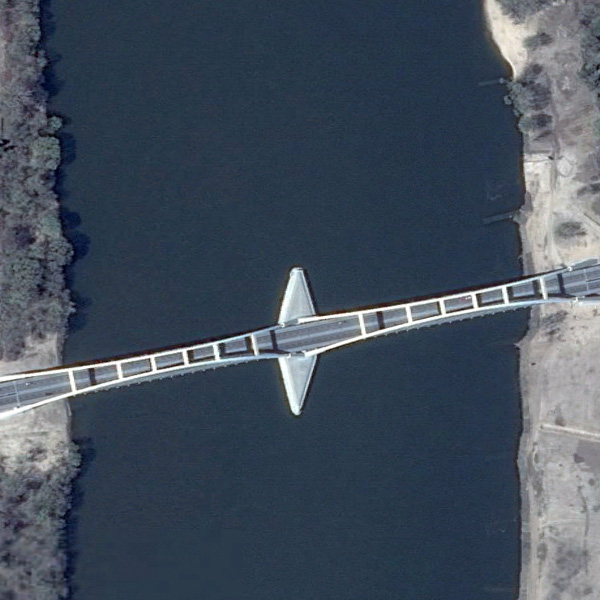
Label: Bridge